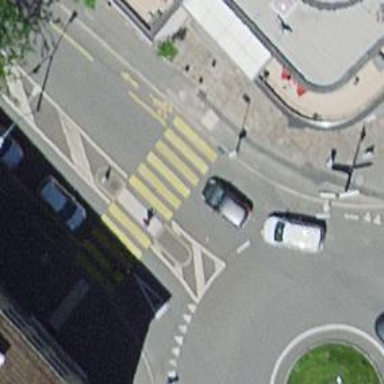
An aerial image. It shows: Marked footway crossing with asphalt surface and crossing island.